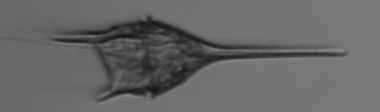
Label: Tripos_lineatus